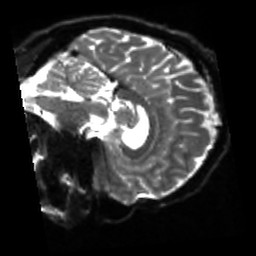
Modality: sbref
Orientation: sagittal
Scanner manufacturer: siemens
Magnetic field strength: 3 T
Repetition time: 4 s
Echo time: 0.0594 s